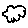
Label: cloud